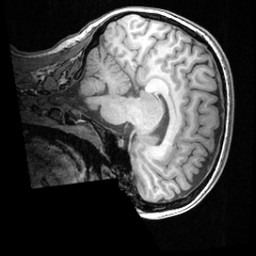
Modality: T1w
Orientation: sagittal
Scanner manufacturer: ge
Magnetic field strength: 3 T
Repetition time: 0.008612 s
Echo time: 0.003404 s